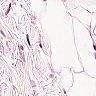
Metastatic tissue present: no